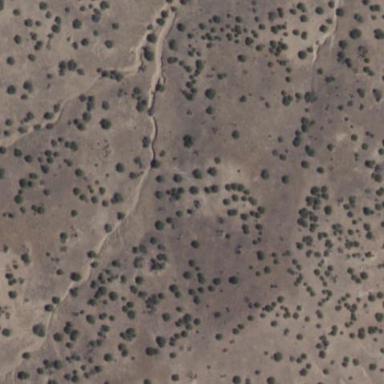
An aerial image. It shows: Area covered in scrub vegetation.